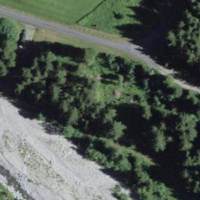
EUNIS habitat code: 41
Species observed at this site:
Parnassia palustris